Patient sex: F
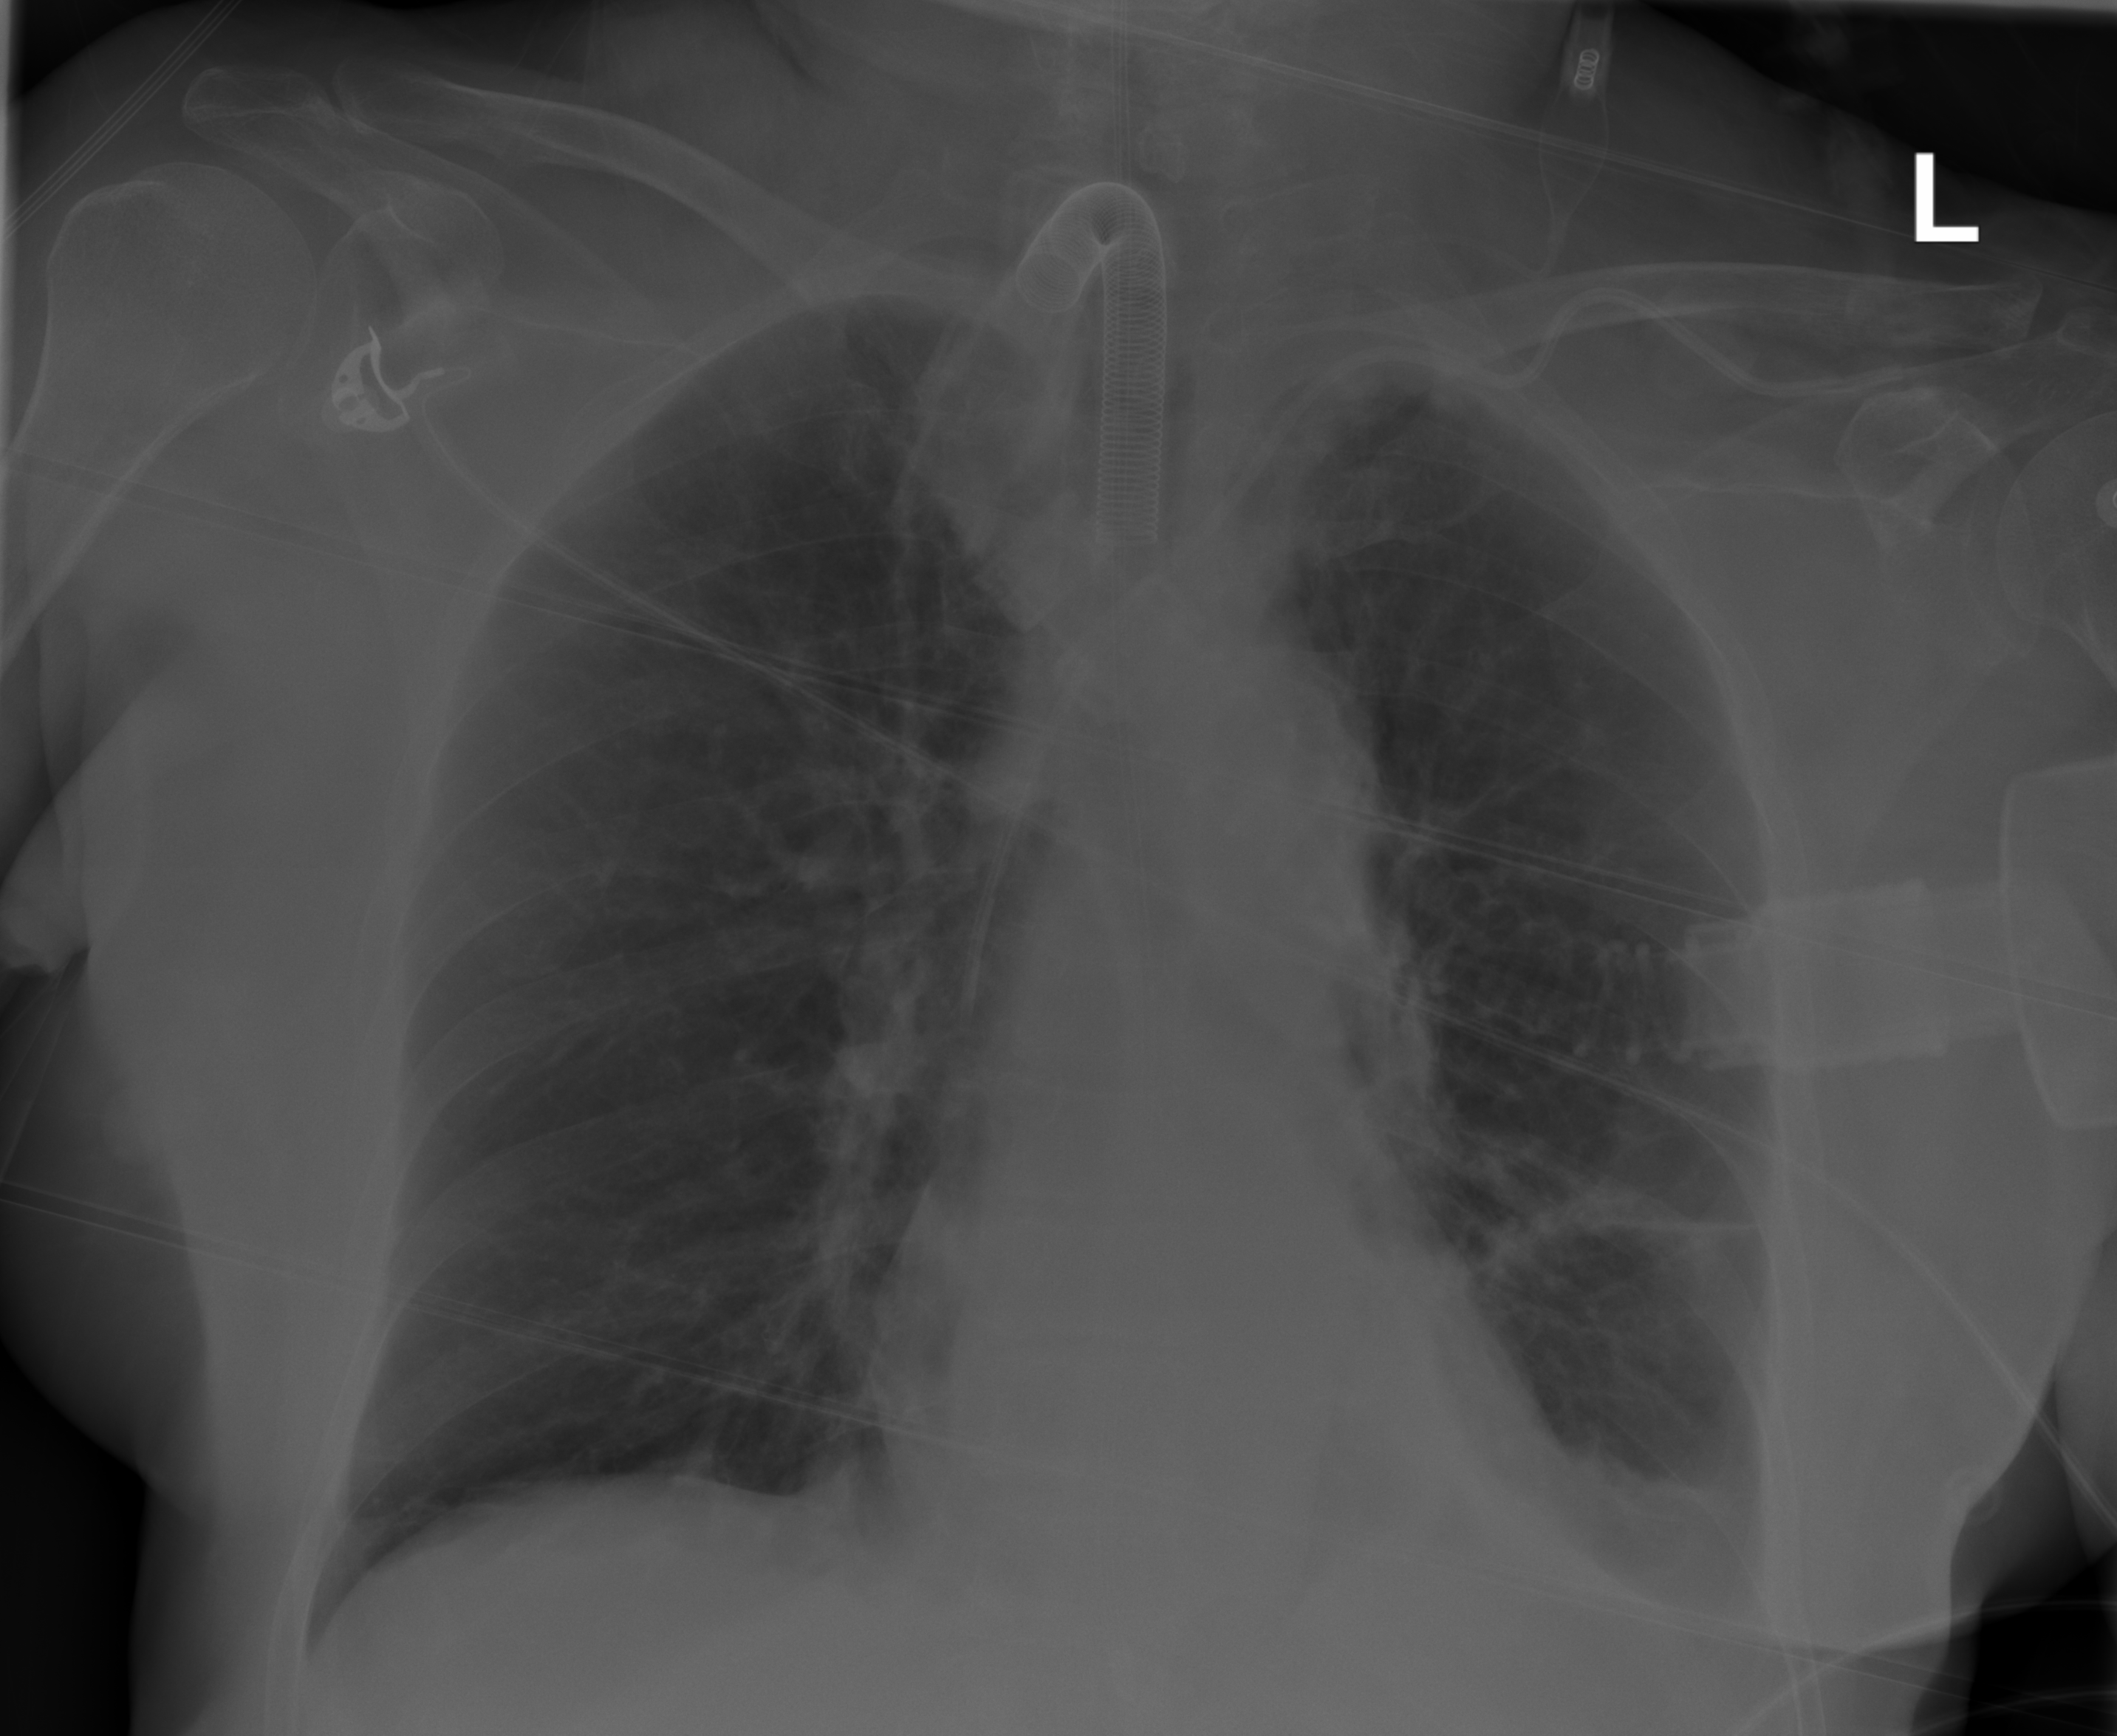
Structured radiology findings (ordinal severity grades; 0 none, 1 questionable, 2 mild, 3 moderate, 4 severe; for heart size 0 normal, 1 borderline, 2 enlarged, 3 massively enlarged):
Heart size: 0
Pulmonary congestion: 0
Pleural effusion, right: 0
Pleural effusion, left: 2
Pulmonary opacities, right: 0
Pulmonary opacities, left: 0
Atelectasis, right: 0
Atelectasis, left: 2